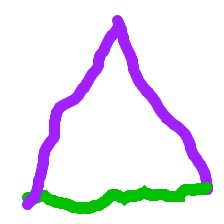
Shape: triangle